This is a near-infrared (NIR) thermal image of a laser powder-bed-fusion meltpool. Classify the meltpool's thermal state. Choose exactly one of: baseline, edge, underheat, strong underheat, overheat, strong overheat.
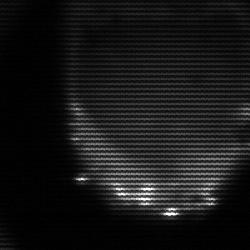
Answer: edge